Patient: sex F, age 69
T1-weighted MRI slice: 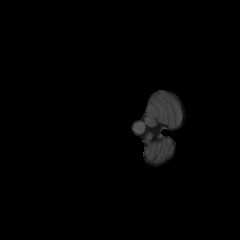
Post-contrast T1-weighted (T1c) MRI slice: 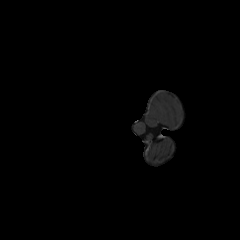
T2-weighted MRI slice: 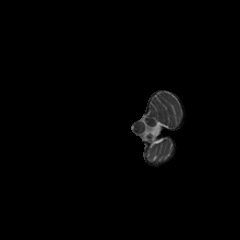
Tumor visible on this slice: no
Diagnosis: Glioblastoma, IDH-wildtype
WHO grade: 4